Question: I'm having difficulties getting HTML5 video to work with the Android webview.
Everything is already set up:
- - - - - - -
Loading the video into the webview from an URL that's hosted on my internal network. It gets played properly.
Loading the video from Androids storage. results in the following:

The video plays according to controls but all that is show is a black canvas with a tiny line of colored pixels.
No error messages get thrown in logcat either.
I wonder if anyone has experienced this before.
Any help is gladly appreciated.
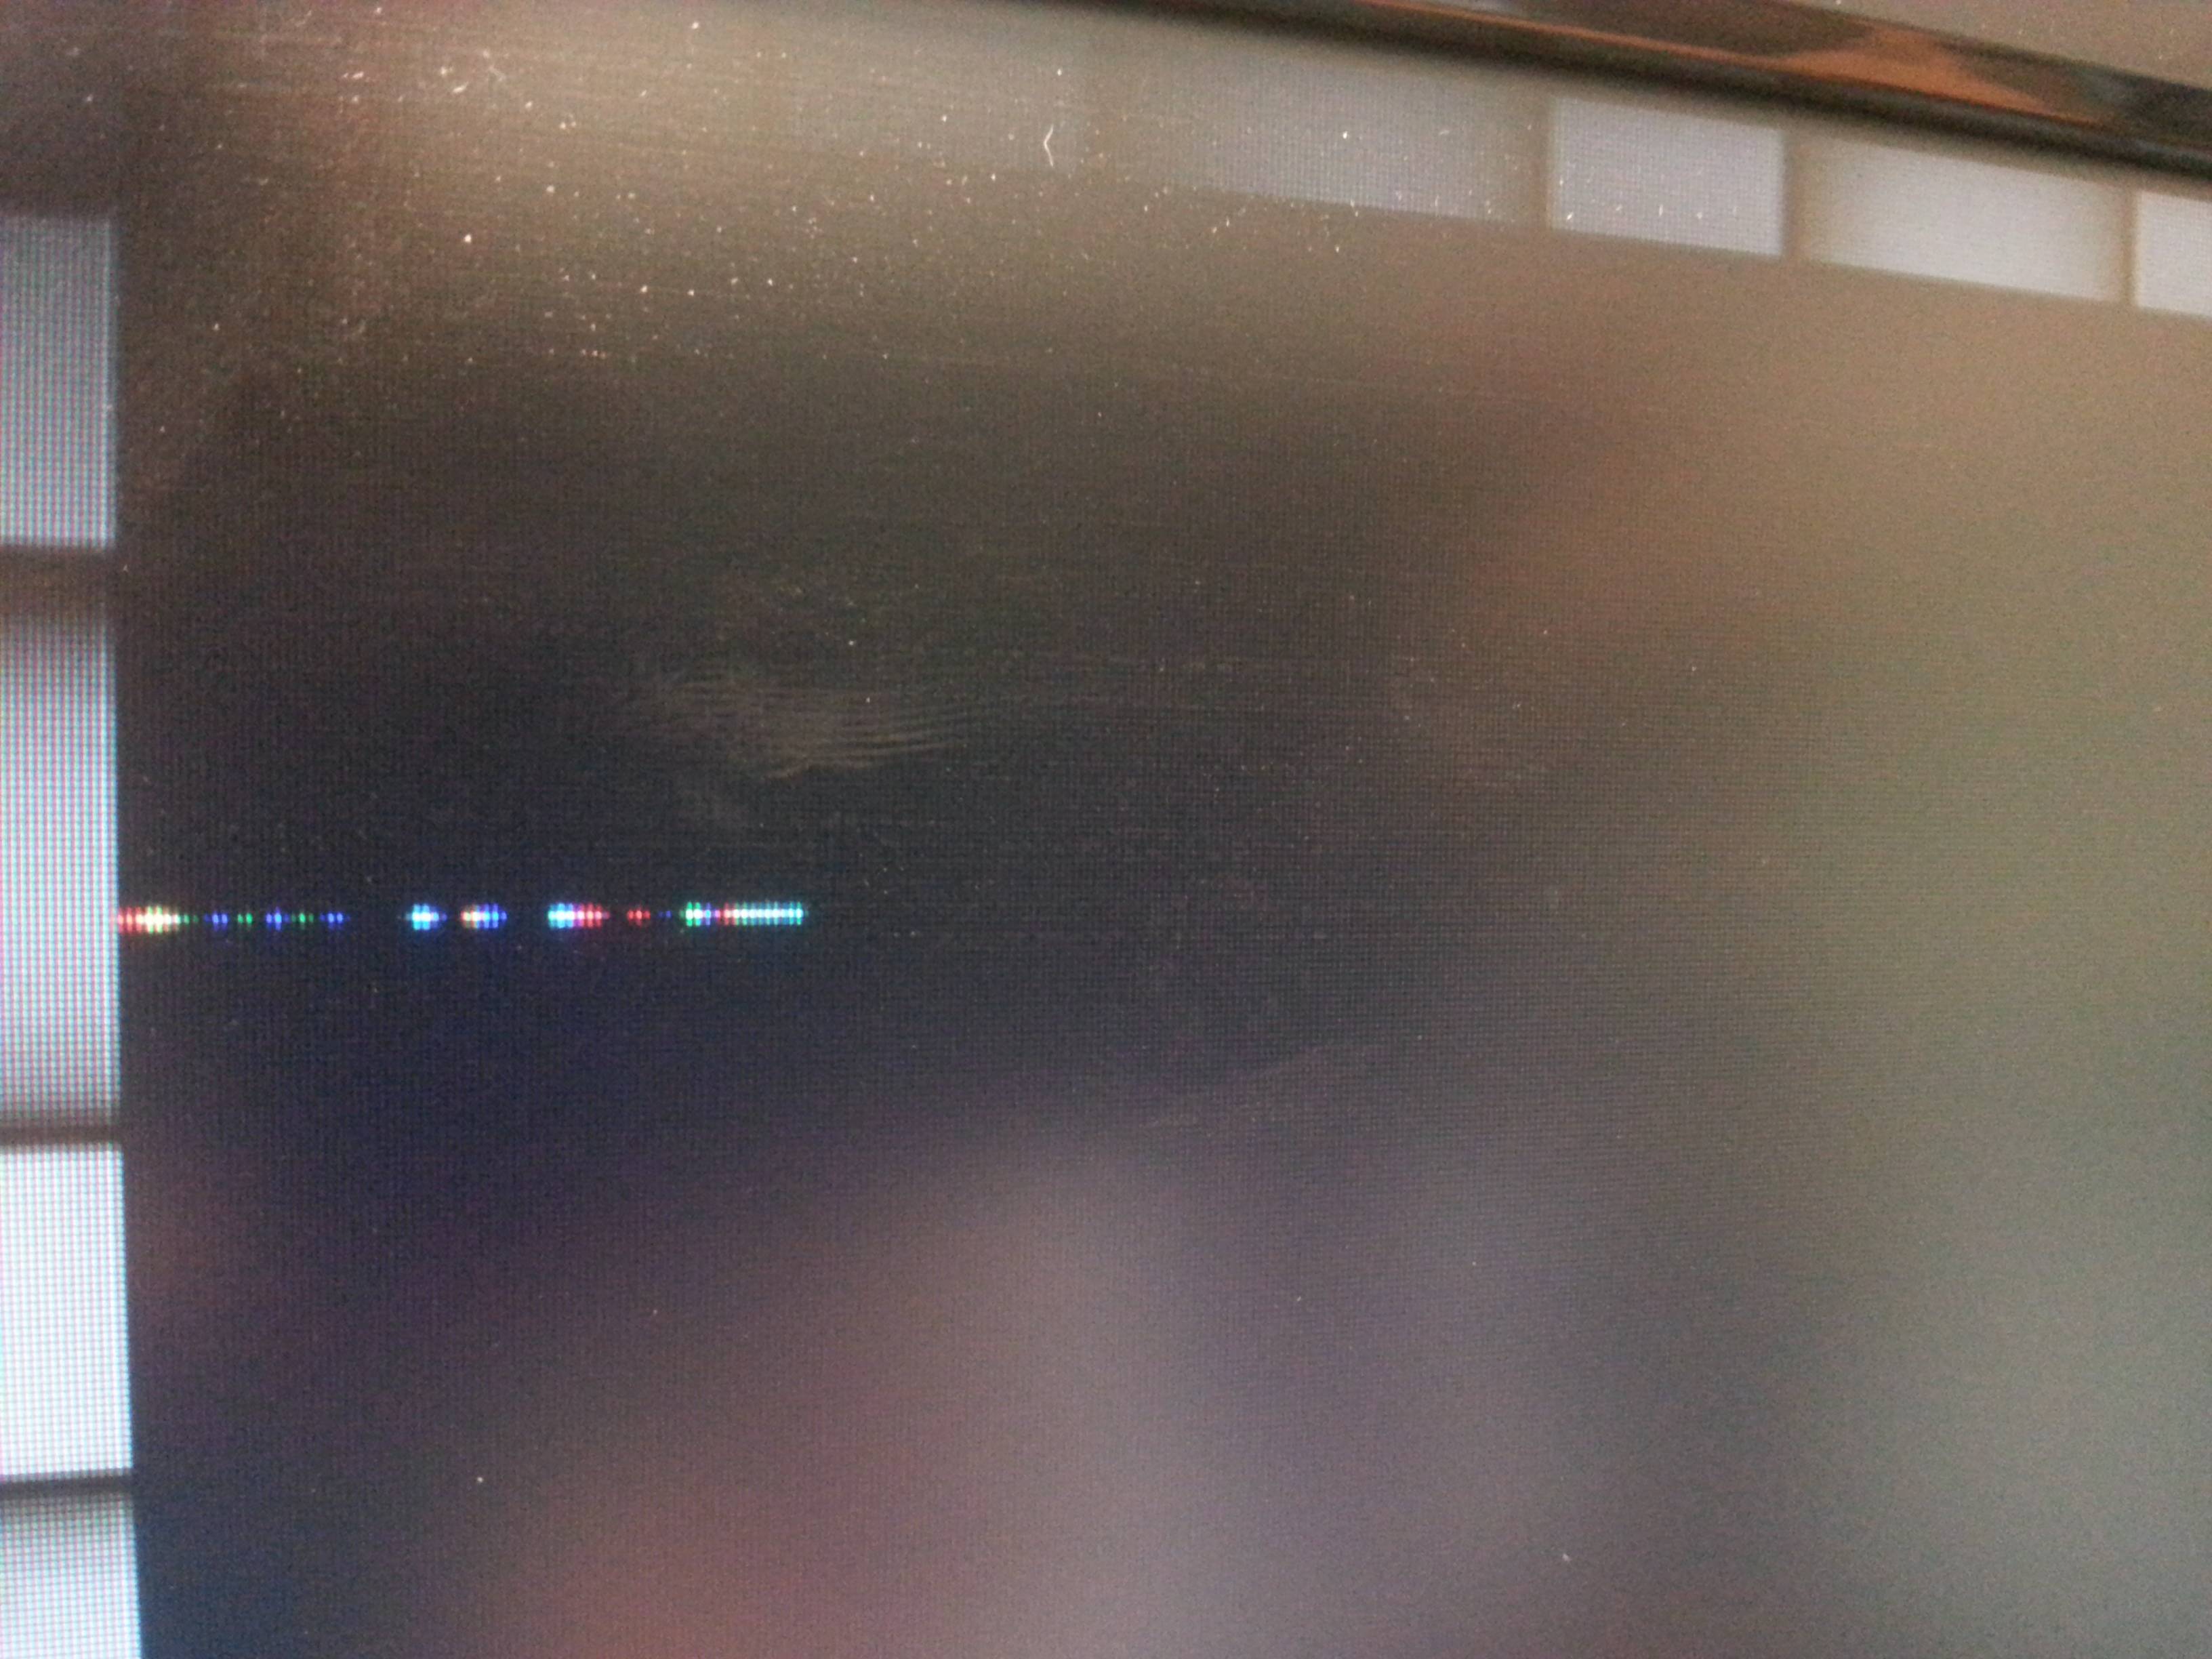
Answer: Seems like Android doesn't like to play HTML video's straight from it's SDCard.
What I did to fix it was to use busybox and run its httpd as a small webserver which allows me to stream the video locally without any problems.